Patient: sex F, age 71
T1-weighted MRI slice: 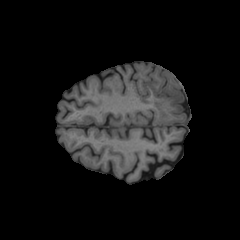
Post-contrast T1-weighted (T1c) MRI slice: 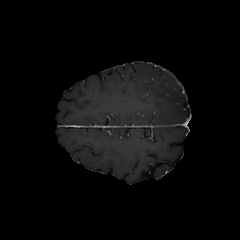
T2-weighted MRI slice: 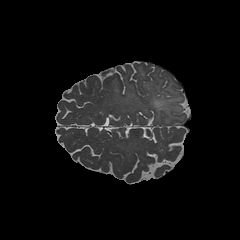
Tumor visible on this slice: yes
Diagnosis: Astrocytoma, IDH-mutant
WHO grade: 2